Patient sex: F
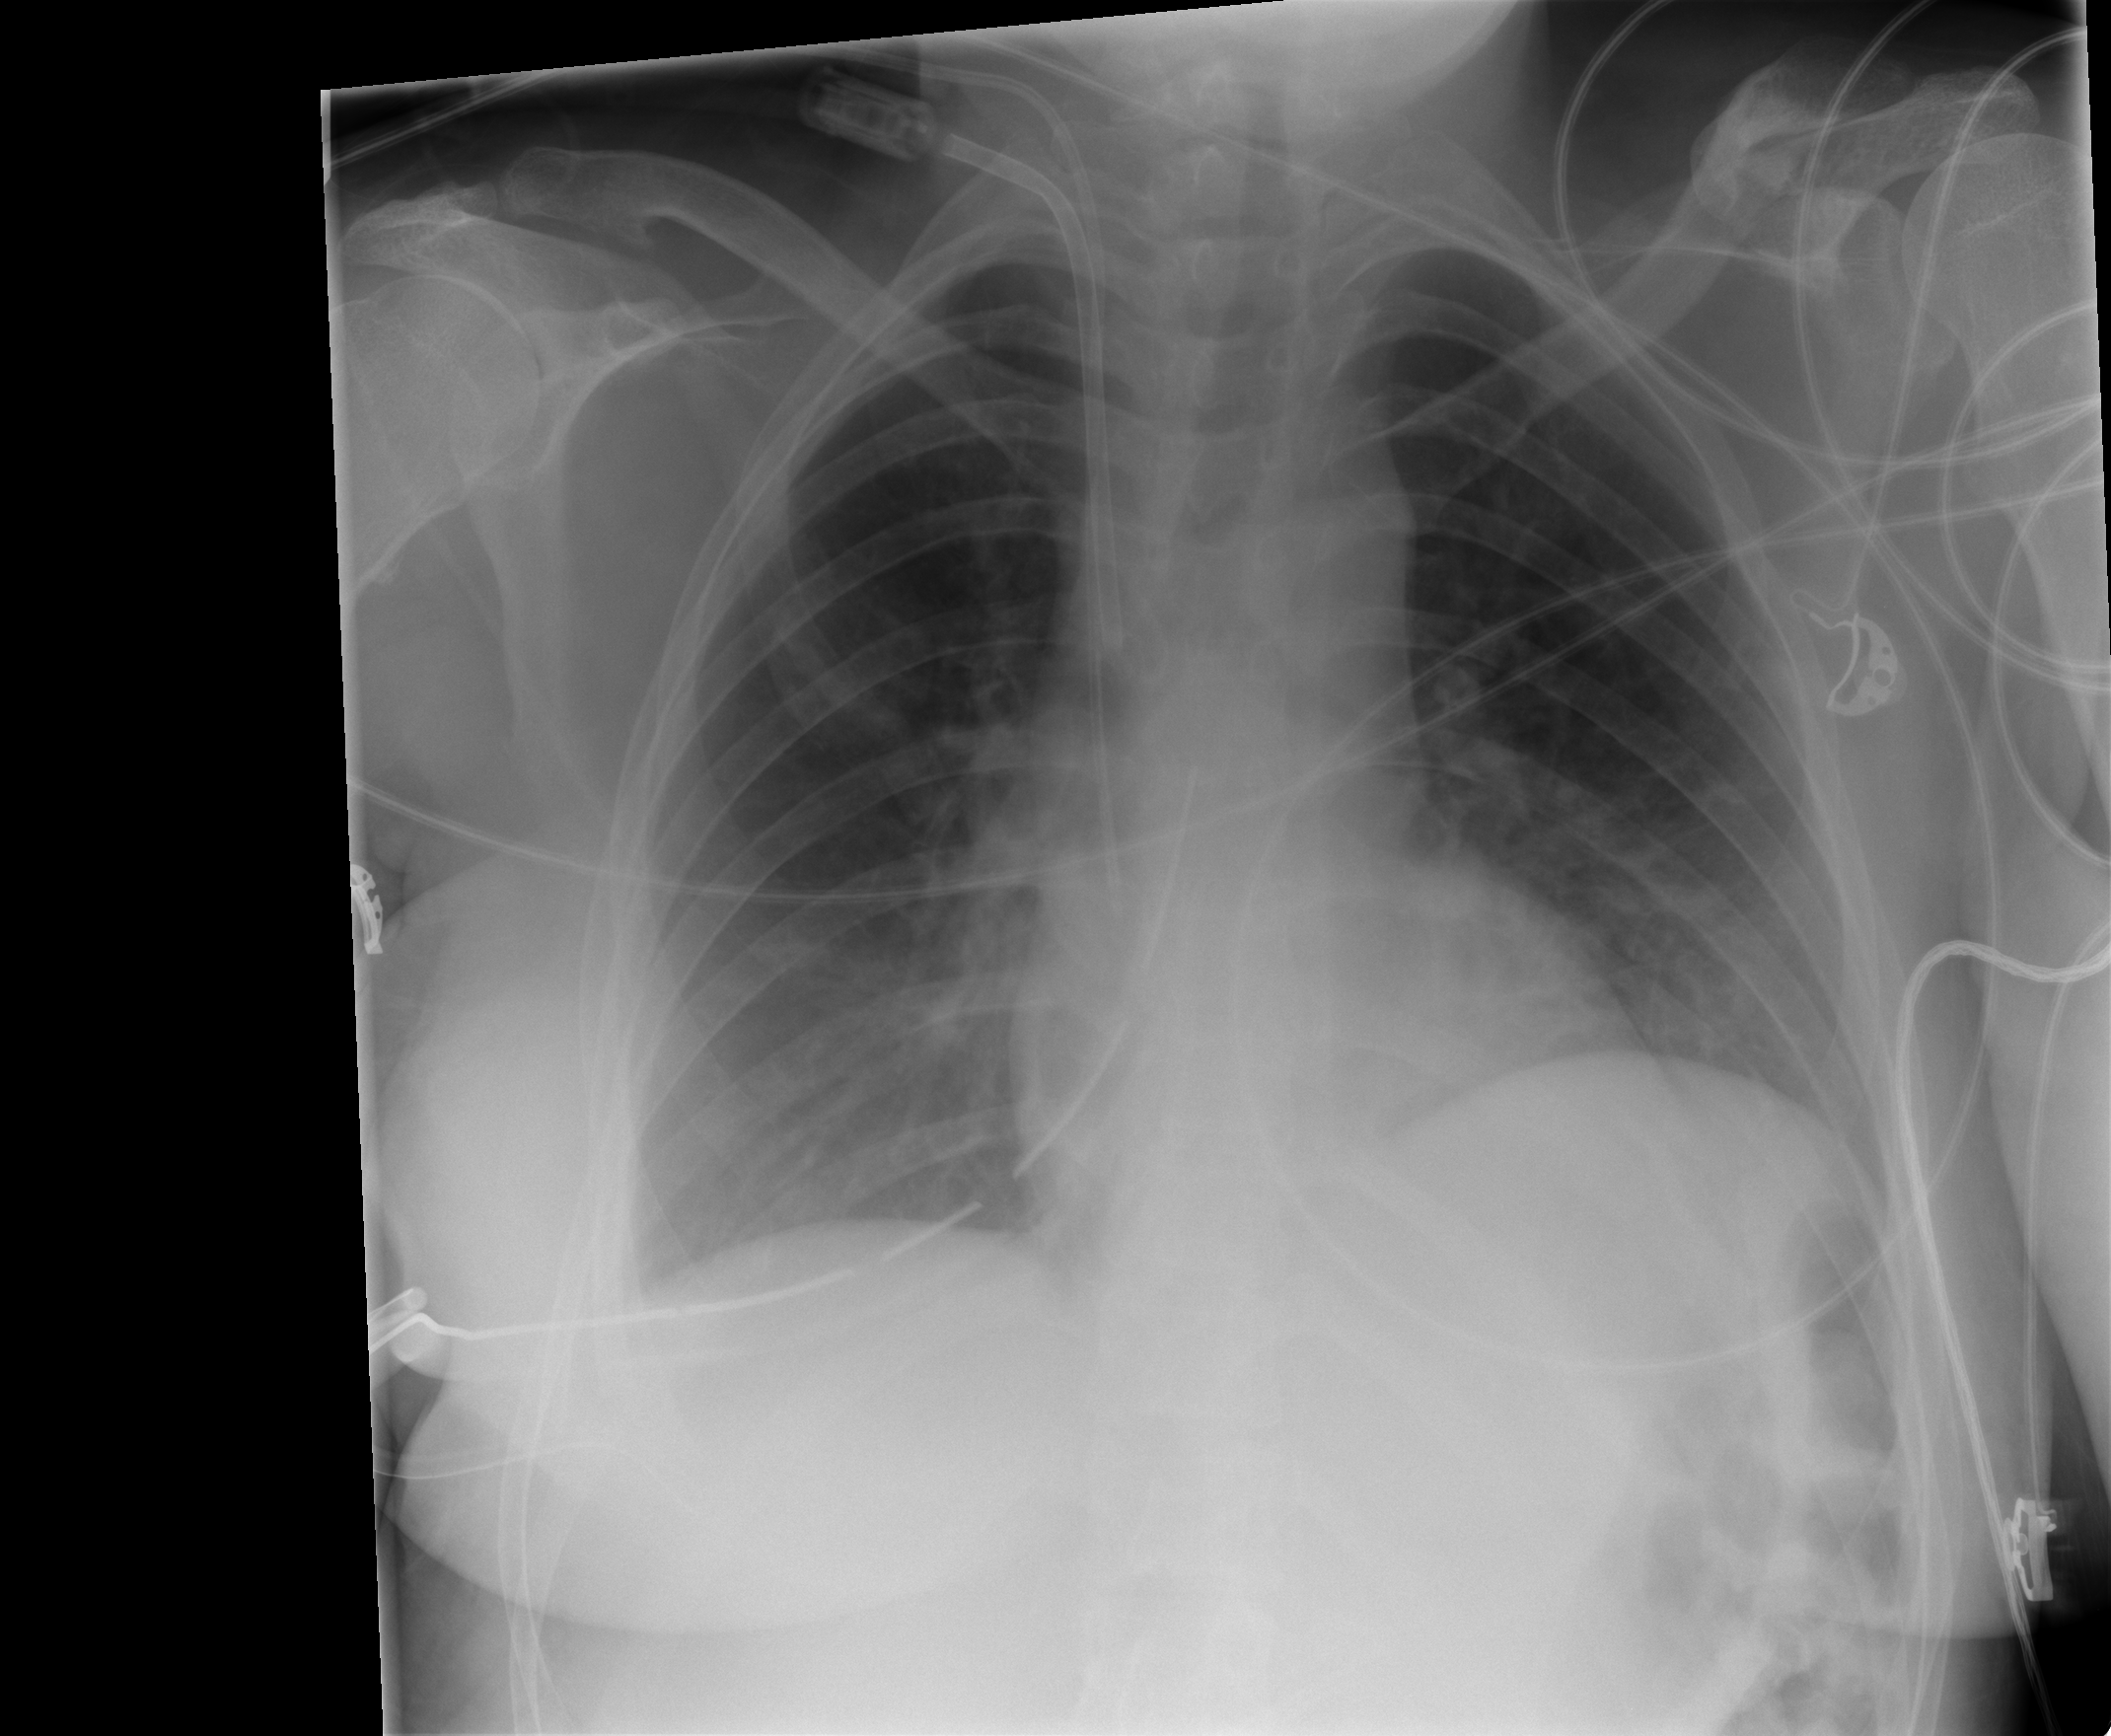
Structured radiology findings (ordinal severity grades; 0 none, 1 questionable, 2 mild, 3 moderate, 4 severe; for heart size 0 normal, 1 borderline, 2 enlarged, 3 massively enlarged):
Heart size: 0
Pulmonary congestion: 0
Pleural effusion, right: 1
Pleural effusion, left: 0
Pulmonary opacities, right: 0
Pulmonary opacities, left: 0
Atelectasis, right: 2
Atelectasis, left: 2